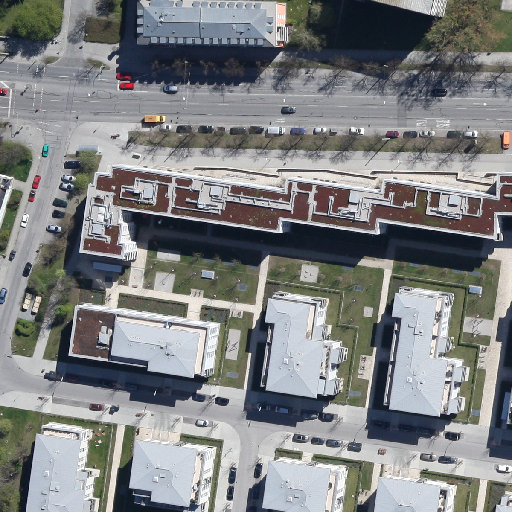
Referring expression: vehicle